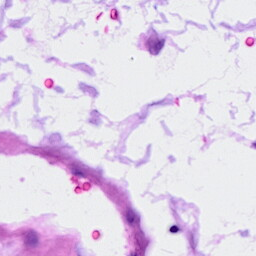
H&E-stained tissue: Ovarian